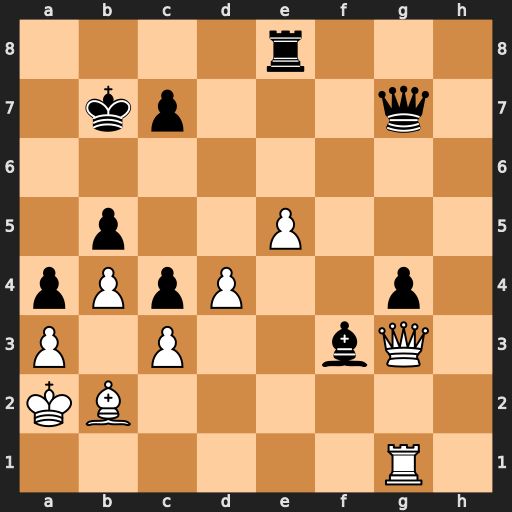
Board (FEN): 4r3/1kp3q1/8/1p2P3/pPpP2p1/P1P2bQ1/KB6/6R1
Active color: w
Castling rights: -
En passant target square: -
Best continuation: Qxf3+ gxf3 Rxg7 Rf8 Rg1